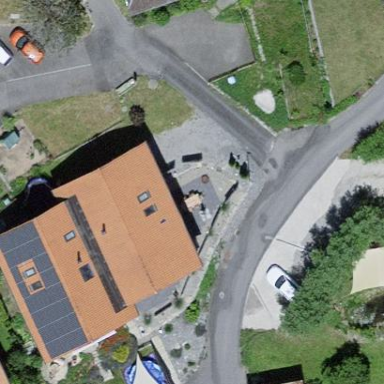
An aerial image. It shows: Residential building.